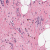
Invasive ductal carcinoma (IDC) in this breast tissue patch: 0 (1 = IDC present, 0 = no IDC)